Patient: sex F, age 61
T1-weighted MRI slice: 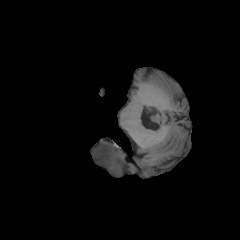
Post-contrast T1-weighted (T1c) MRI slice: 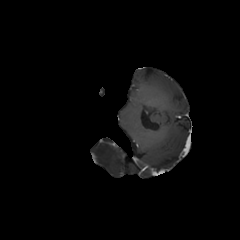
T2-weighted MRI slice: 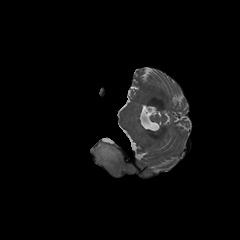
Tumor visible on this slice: yes
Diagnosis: Astrocytoma, IDH-wildtype
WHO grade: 2